Field crop: maize
Growth stage: 2
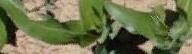
Species: maize